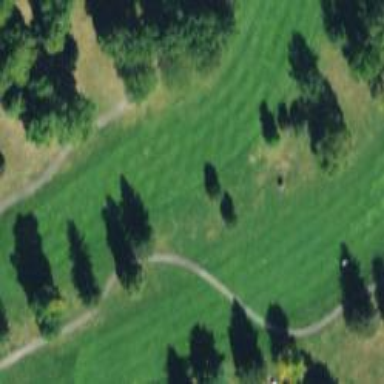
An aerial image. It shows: Golf hole.